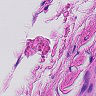
Metastatic tissue present: no